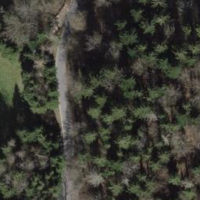
EUNIS habitat code: 44
Species observed at this site:
Aegopodium podagraria